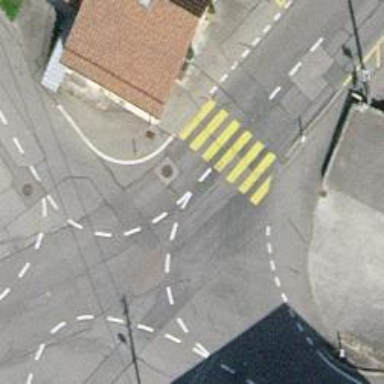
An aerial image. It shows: Zebra crossing on the road.